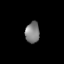
Tissue: lung
Cell type: Epithelial cells
Senescence score: 0.2213
Nuclear area (px): 294
Mean DAPI intensity: 128.833